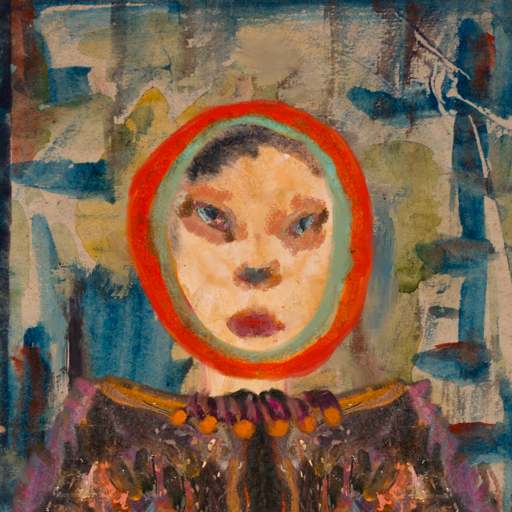
Background: Orphan, Head And Neck Front: Childish, Face Front: Boggyland, Bust: Gypsy_Queen, Hair Front: Sisters, Head Accessory: Blank, Second Necklace: Blank, Necklace: Doll, Baby: Blank